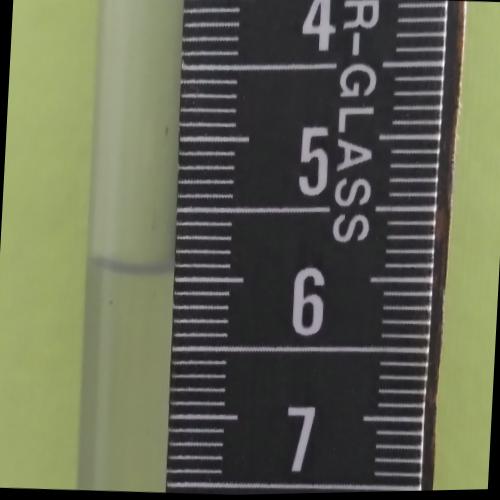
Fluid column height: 5.9 cm